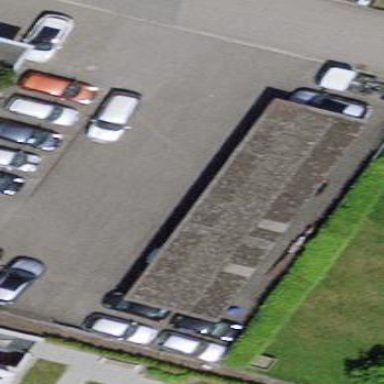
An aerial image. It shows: View of roof of building.